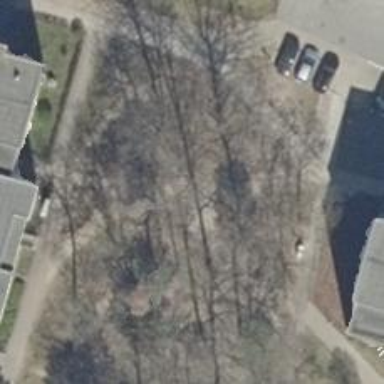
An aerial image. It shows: Compacted footway.